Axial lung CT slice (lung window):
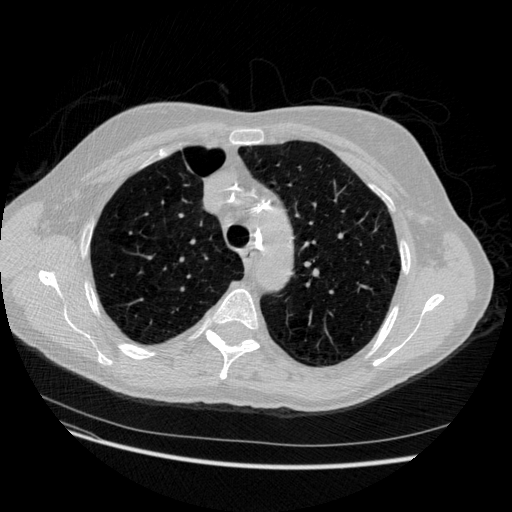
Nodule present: no